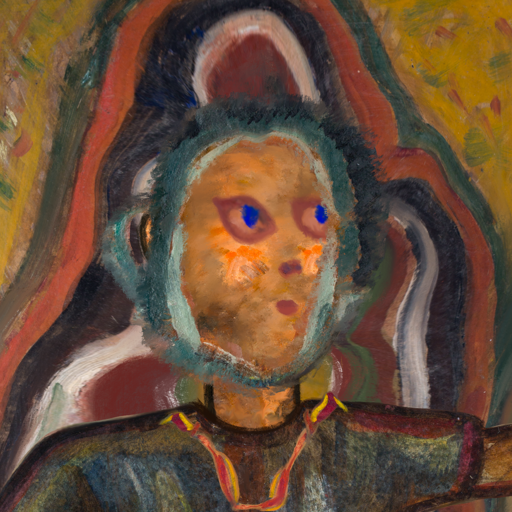
Background: AfterRaid, Head And Neck Side: Gypsy_Queen, Face Side: Mother_And_Son_Mother, Bust: Mosgoul, Hair Side: Boggyland, Head Accessory: Blank, Second Necklace: Gypsy_Mother_1, Necklace: Blank, Baby: Blank